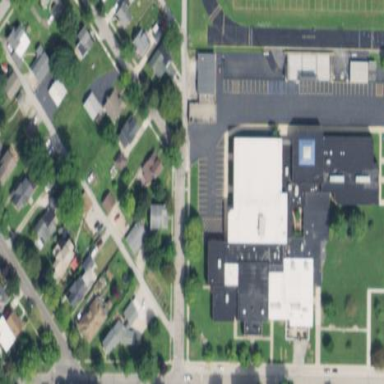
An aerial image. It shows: School building.